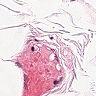
Metastatic tissue present: no